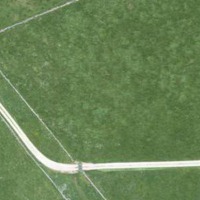
EUNIS habitat code: 24
Species observed at this site:
Sambucus racemosa